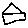
Label: house